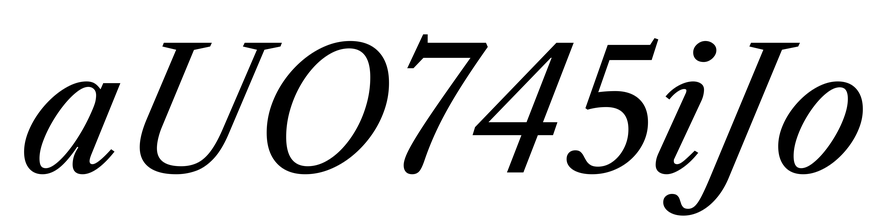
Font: LibreCaslonText-Italic_Italic